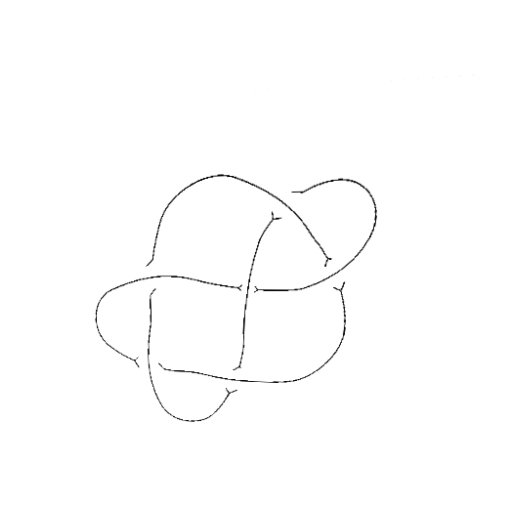
Crossing number: 6